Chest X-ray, PA view. Patient: 52 years old, sex F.
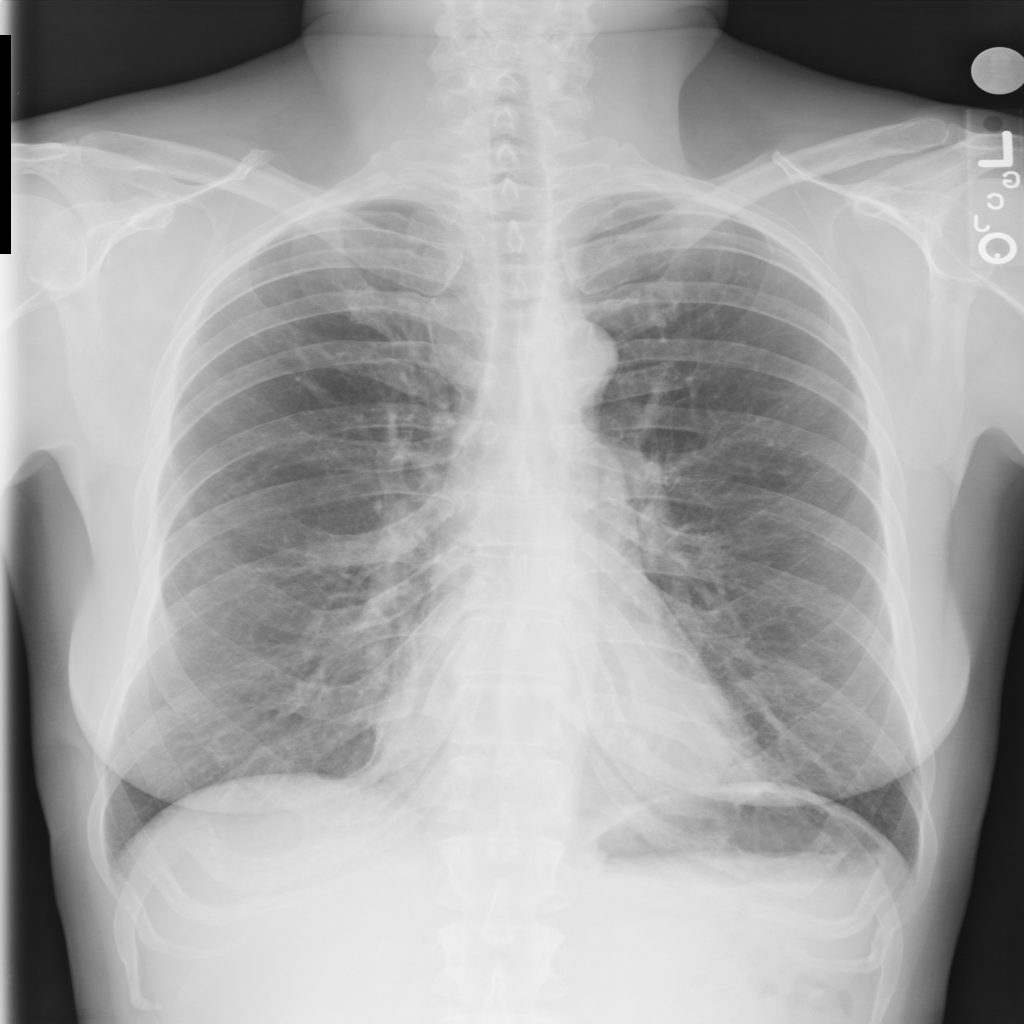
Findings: No Finding